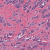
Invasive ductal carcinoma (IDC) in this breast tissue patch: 1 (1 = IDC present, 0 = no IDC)